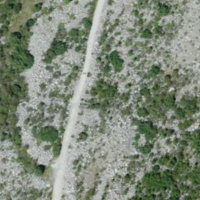
EUNIS habitat code: 47
Species observed at this site:
Salix caprea
Parnassia palustris
Alnus alnobetula
Saxifraga bryoides